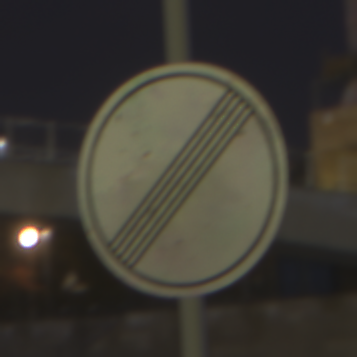
Verkehrszeichen: EndeSaemtlicherBegrenzungen
Umgebung: Outdoor, Urban
Tageszeit: Night
Wetter: PartlyCloudy
Licht: Artificial
Jahreszeit: NotSpecified
Kontrast: HighContrast